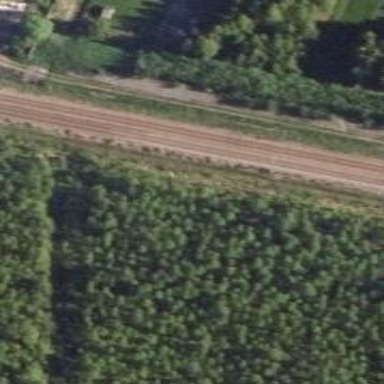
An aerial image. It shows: Railway with continuous electrified contact lines.